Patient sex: F
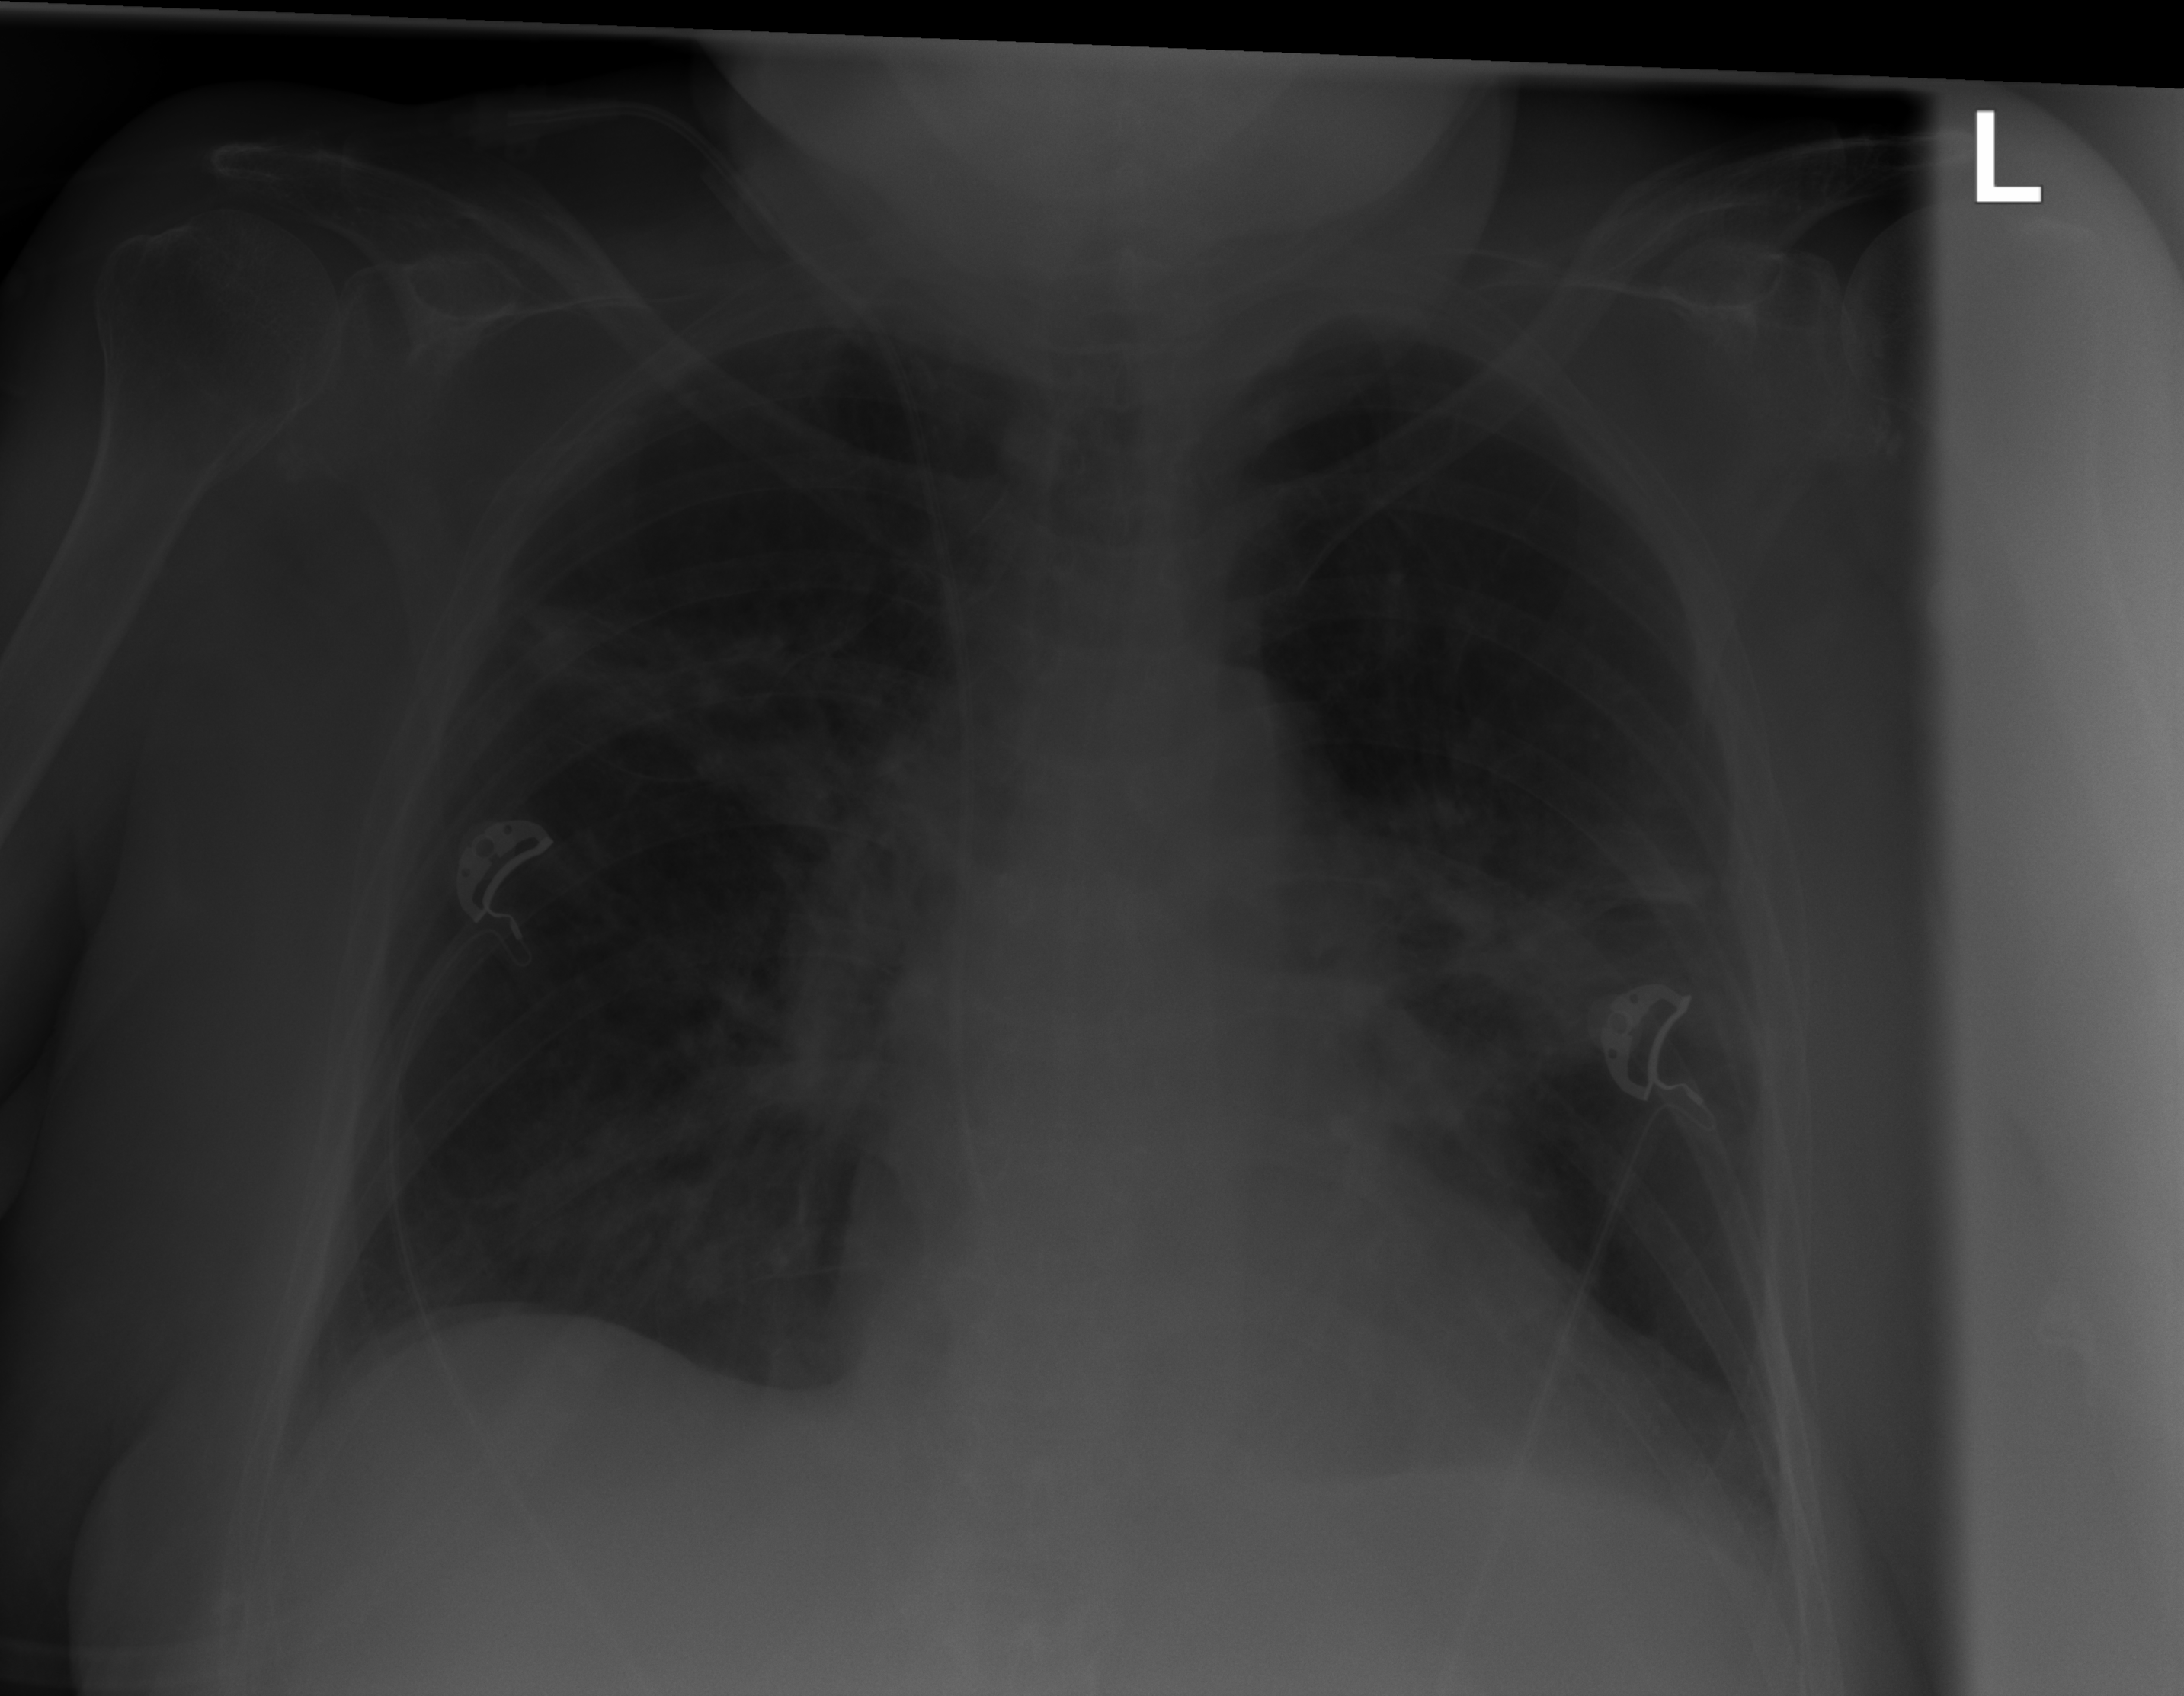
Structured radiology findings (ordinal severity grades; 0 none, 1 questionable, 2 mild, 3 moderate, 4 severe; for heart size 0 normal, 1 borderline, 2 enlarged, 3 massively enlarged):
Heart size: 1
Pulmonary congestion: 0
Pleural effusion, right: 0
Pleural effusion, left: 0
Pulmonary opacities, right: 2
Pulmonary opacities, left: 2
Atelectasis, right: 2
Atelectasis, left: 2